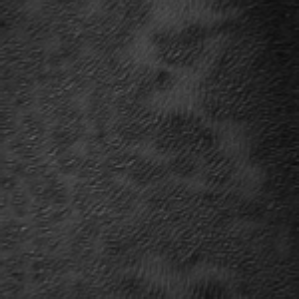
Label: frost